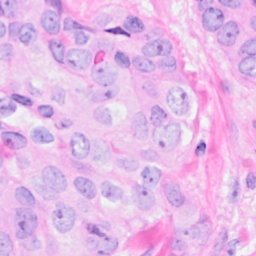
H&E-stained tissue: Breast